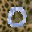
Label: 0